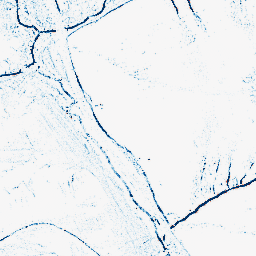
Category: morphological
Decomposition family: morphological_square
Decomposition parameters: operation: closing
size: 3
Upsampling method: quintic
Upsampling parameters: scale: 8
Upsampling scale: 8